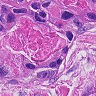
Metastatic tissue present: yes